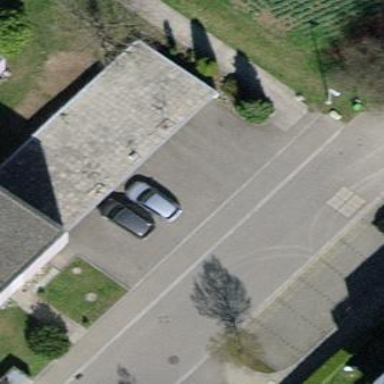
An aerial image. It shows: Group of garages.